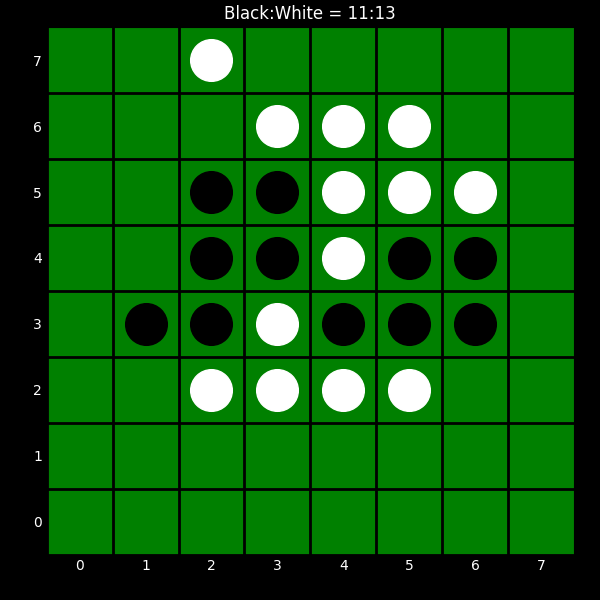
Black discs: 11
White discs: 13